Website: lowes
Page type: order-returns
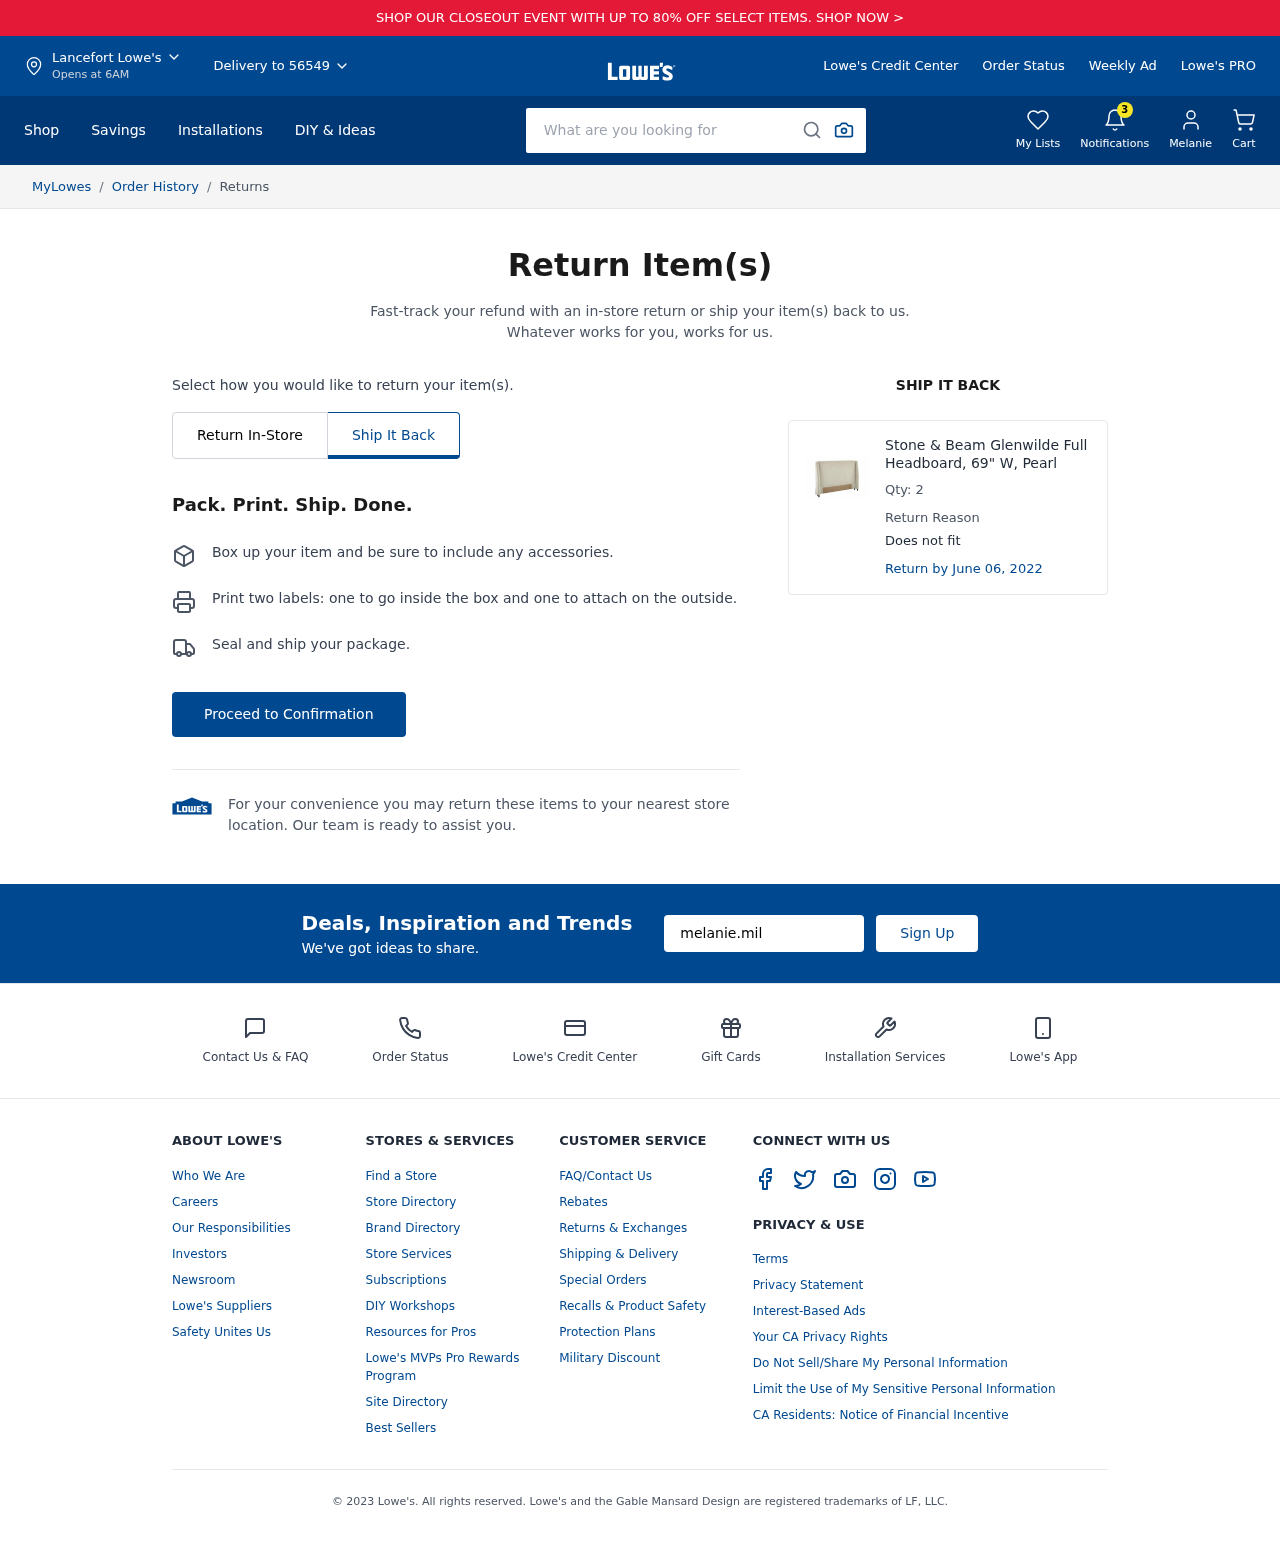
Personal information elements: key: PII_CITY
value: Lancefort
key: PII_EMAIL
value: melanie.mills@gmail.com
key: PII_FIRSTNAME
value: Melanie
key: PII_POSTCODE
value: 56549
Product elements: key: PRODUCT1_NAME
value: Stone & Beam Glenwilde Full Headboard, 69" W, Pearl
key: PRODUCT1_QUANTITY
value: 2
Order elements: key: ORDER_RETURN_BY_DATE
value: June 06, 2022
Search elements: key: HEADER_SEARCH
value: What are you looking for
Other elements: key: NOTIFICATION_COUNT
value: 3